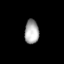
Tissue: lung
Cell type: Smooth muscle cells
Senescence score: 0.6618
Nuclear area (px): 336
Mean DAPI intensity: 168.577